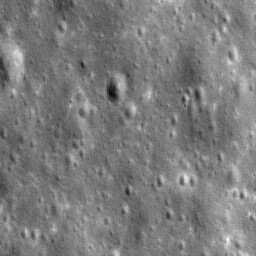
Host type: hard_negative
Lunar coordinates: latitude 15.291, longitude 85.698